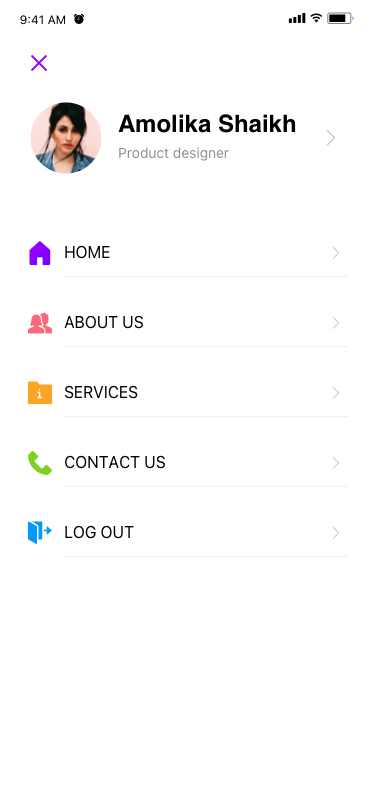
Text in this UI design:
Amolika Shaikh
UI Text/Heading/H4/Hightlight
HOME
SERVICES
ABOUT US
CONTACT US
LOG OUT
Product designer
9:41 AM